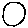
Label: circle